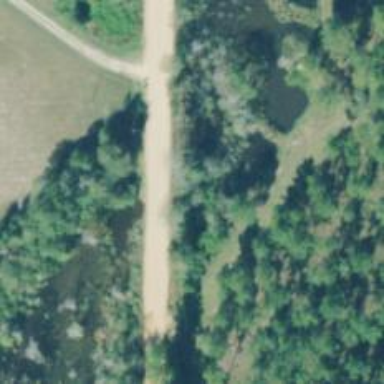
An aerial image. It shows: Culvert tunnel.